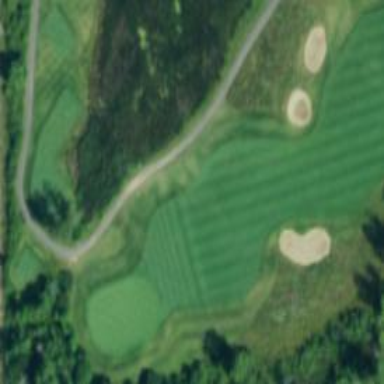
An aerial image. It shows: Golf hole.